Question: '''
import matplotlib.pyplot as plt
squares = [1,4,9,16,25]
plt.plot(squares,linewidth=5)
plt.title('Square Number',fontsize=24)
plt.xlable('Value',fontsize=14)
plt.ylable('Square of Value',fontsize=14)
plt.tick_params(axis='both',lablesize=14)
plt.show()
'''

Is it because of the version of the problem?
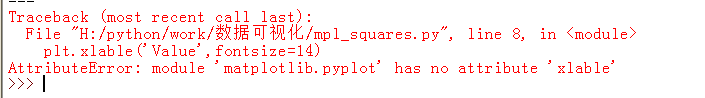
Answer: You can try like this :
'''
import matplotlib.pyplot as plt
squares = [1,4,9,16,25]
plt.plot(squares,linewidth=5)
plt.title('Square Number',fontsize=24)
plt.xlabel('Value',fontsize=14)
plt.ylabel('Square of Value',fontsize=14)
plt.tick_params(axis='both',labelsize=14)
plt.show()
'''
your question is and should be changed to,
'xlable' -> 'xlabel',
'ylable' -> 'ylabel',
'lablesize' -> 'labelsize', spell the 'label' right.